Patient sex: F
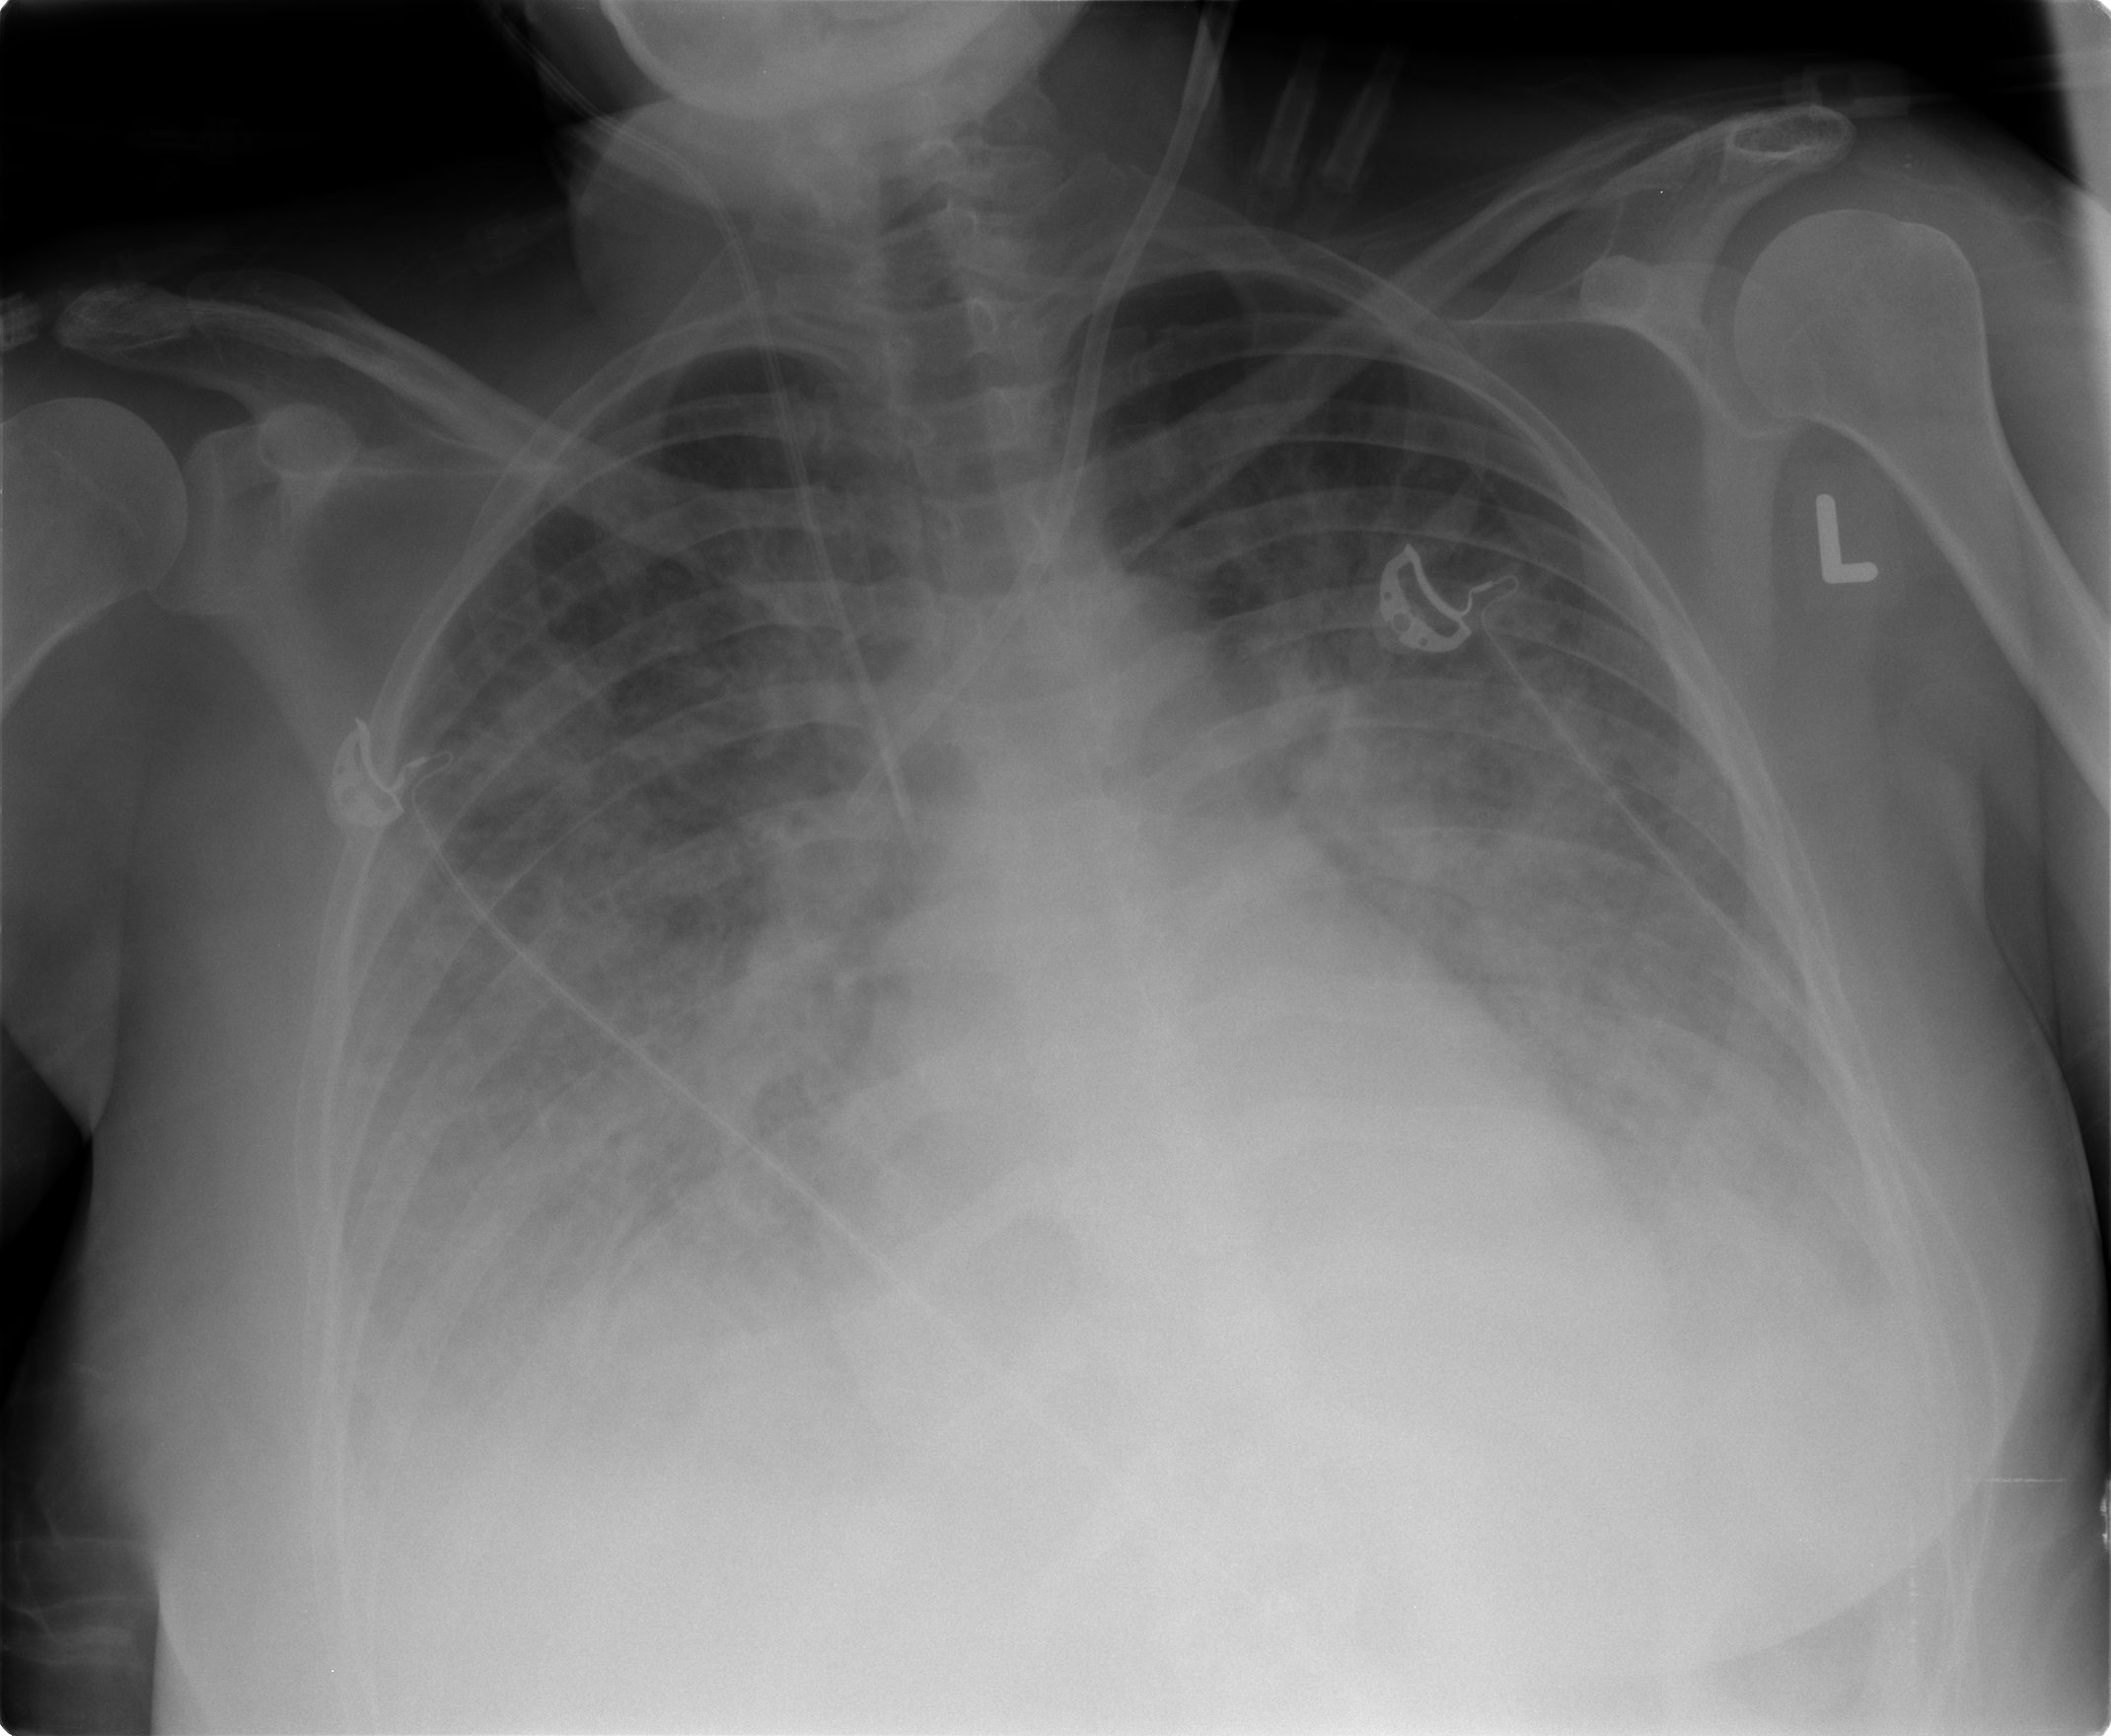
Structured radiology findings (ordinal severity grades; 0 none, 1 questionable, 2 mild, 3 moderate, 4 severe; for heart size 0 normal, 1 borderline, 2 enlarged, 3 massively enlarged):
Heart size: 1
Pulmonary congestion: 3
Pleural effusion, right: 3
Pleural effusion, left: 3
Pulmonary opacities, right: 3
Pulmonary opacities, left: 3
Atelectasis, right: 2
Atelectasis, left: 2